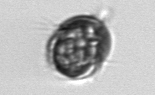
Label: Mesodinium